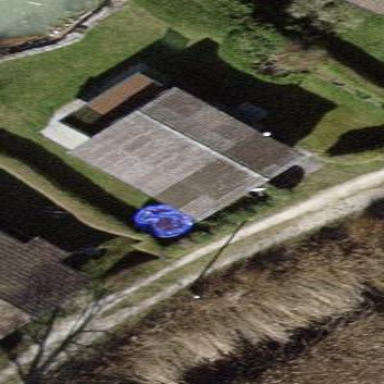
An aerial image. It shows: Simple house.